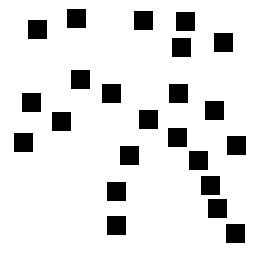
Squares: 23
Triangles: 0
Stars: 0
Total shapes: 23